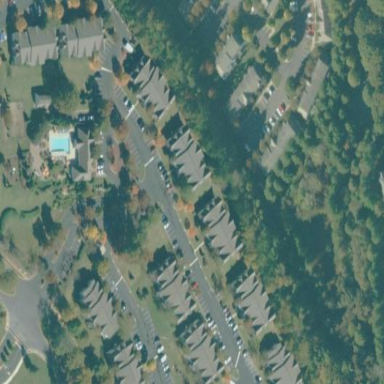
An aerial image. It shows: Residential area with apartments.